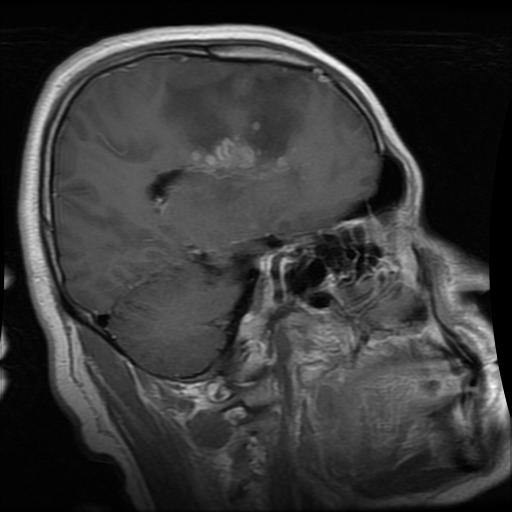
Label: glioma